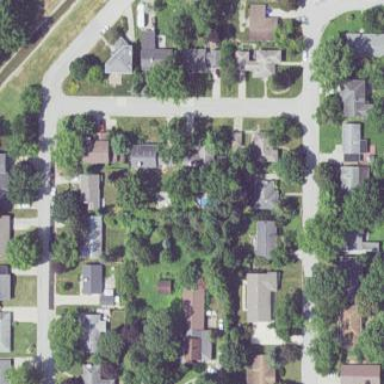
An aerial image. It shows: This residential area consists of single-family homes.